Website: home-depot
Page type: customer-info-address
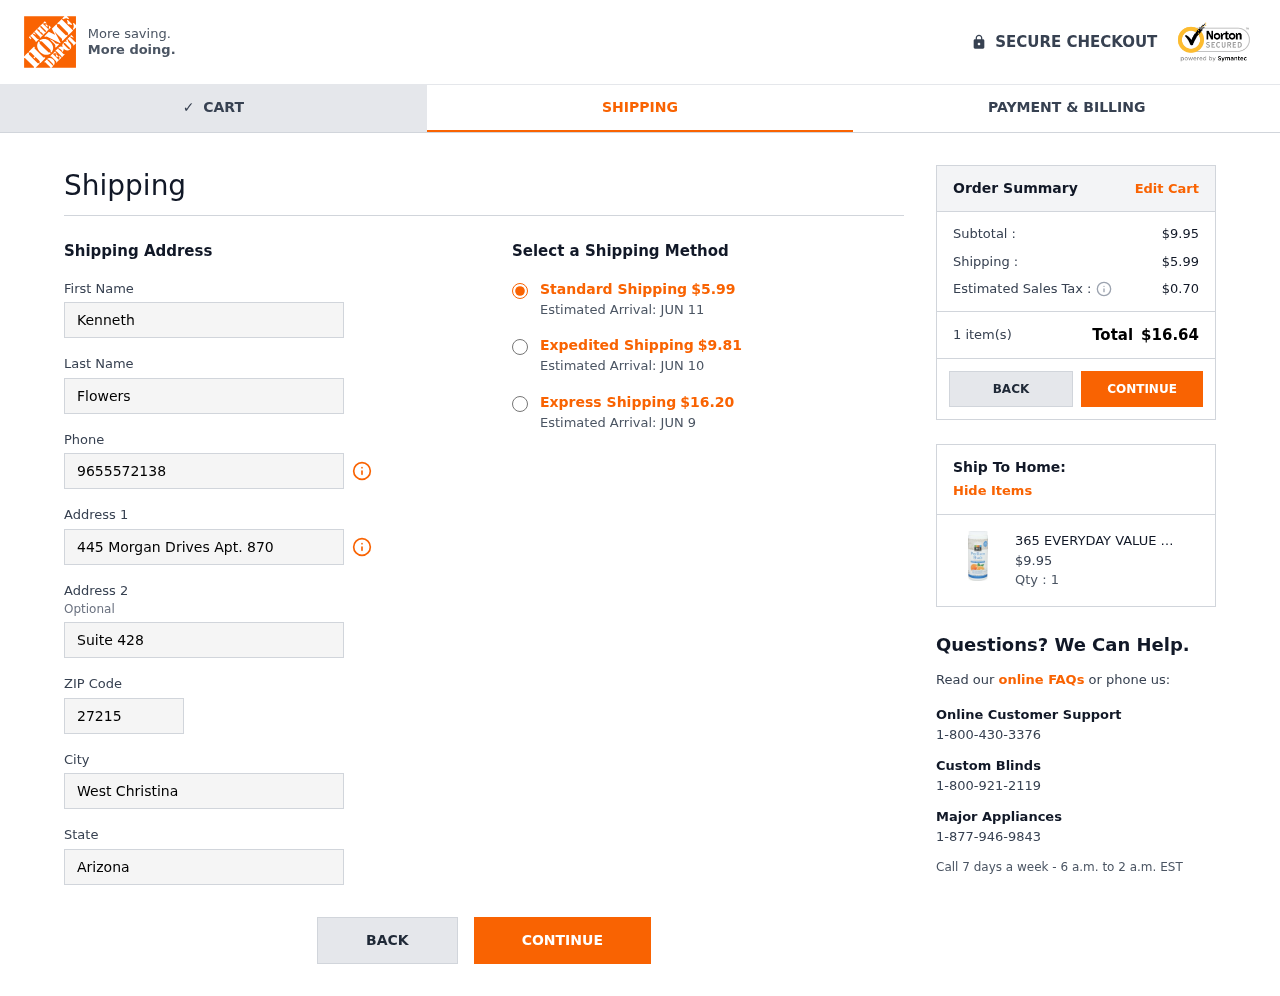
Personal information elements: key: PII_CITY
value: West Christina
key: PII_FIRSTNAME
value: Kenneth
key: PII_LASTNAME
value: Flowers
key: PII_PHONE
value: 9655572138
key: PII_POSTCODE
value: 27215
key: PII_STATE
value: Arizona
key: PII_STREET
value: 445 Morgan Drives Apt. 870
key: PII_STREET2
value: Suite 428
Product elements: key: PRODUCT1_NAME
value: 365 EVERYDAY VALUE Psyllium Husk Powder Orange, 10 OZ
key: PRODUCT1_PRICE
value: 9.95
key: PRODUCT1_QUANTITY
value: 1
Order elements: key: ORDER_SHIPPING_COST
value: $5.99
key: ORDER_DELIVERY_DATE
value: Estimated Arrival: JUN 11
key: ORDER_SHIPPING_COST_EXPEDITED
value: $9.81
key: ORDER_DELIVERY_DATE_EXPEDITED
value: Estimated Arrival: JUN 10
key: ORDER_SHIPPING_COST_EXPRESS
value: $16.20
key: ORDER_DELIVERY_DATE_EXPRESS
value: Estimated Arrival: JUN 9
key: ORDER_SUBTOTAL
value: $9.95
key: ORDER_TAX
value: $0.70
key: ORDER_NUM_ITEMS
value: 1 item(s)
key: ORDER_TOTAL
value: $16.64